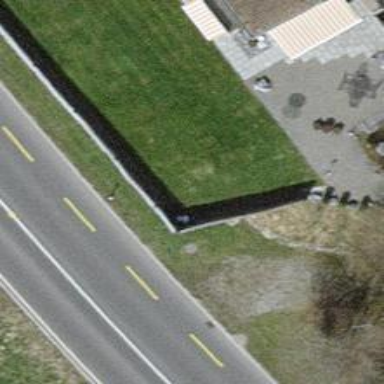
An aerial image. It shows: Wall barrier.